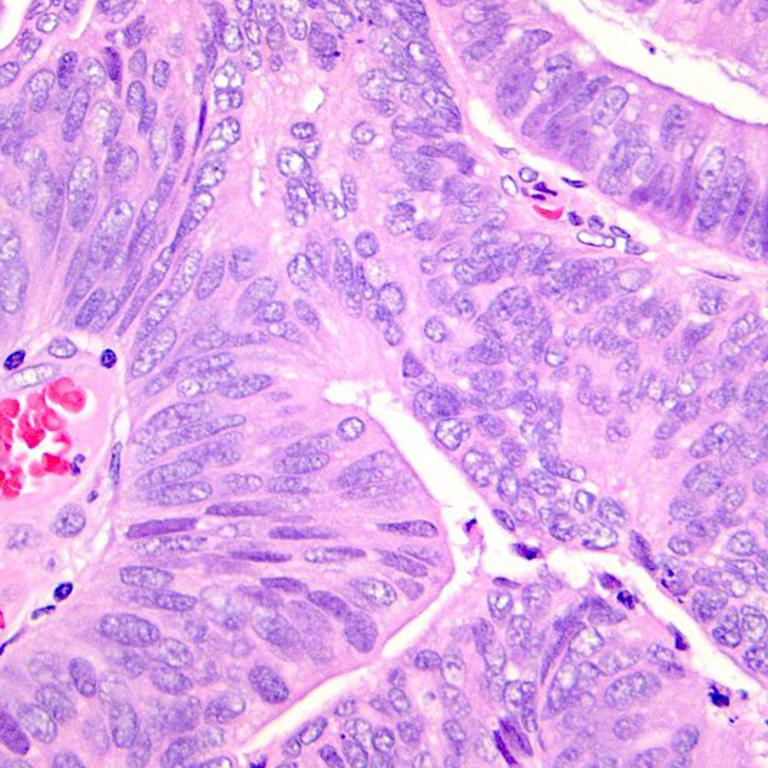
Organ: colon
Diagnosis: adenocarcinomas